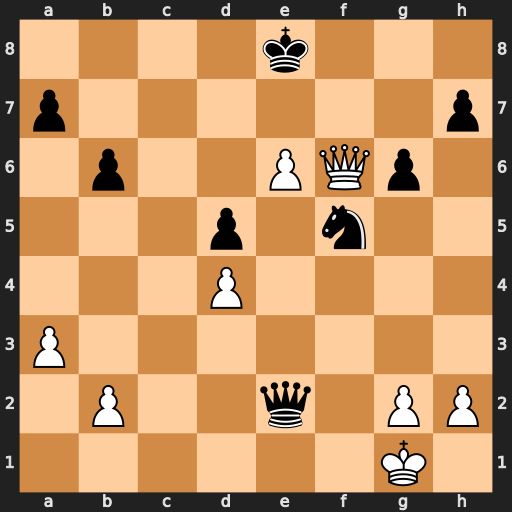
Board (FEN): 4k3/p6p/1p2PQp1/3p1n2/3P4/P7/1P2q1PP/6K1
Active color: w
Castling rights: -
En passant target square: -
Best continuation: Qf7+ Kd8 Qd7#